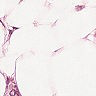
Metastatic tissue present: yes